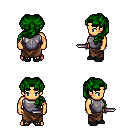
a pixel art fantasy rpg character, male body template, human, tanned skin, steel chest armor, robe skirt, green princess hairstyle, ghillies, dagger, four views (front, back, left, right), 2x2 character sprite sheet, small pixel art, hard edges, no anti-aliasing